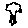
Label: tree